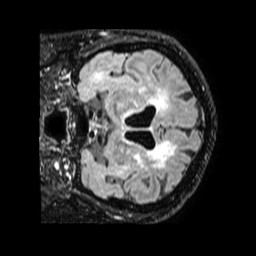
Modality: FLAIR
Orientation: coronal
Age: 75
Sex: male
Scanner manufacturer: philips
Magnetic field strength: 1.5 T
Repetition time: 4.8 s
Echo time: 0.3363 s